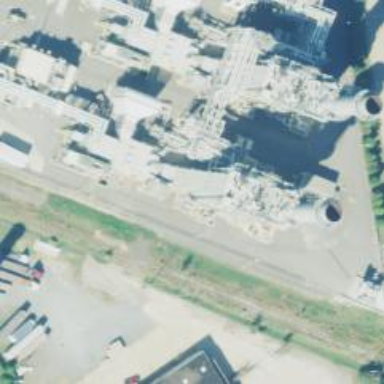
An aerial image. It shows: Gas turbine generator.